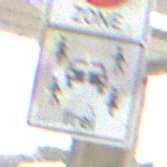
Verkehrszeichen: CarsharingfahrzeugeFrei
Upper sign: BeginnEingeschraenktesHalteverbotZone
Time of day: MorningAfternoon
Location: Roofed (Suburban)
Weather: PartlyCloudy
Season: Winter
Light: Natural